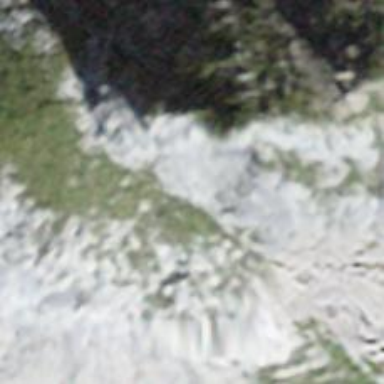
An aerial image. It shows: Cliff in nature.